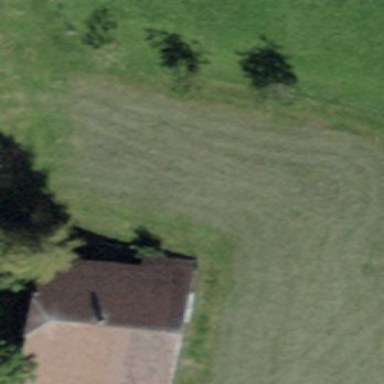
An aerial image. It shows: Farm building.